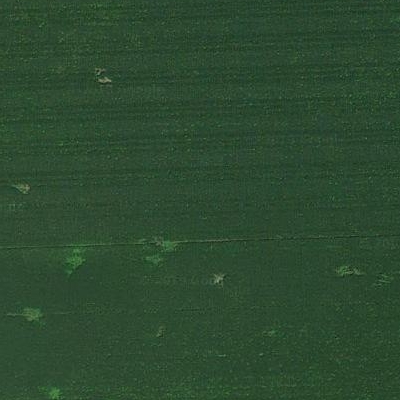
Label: bField